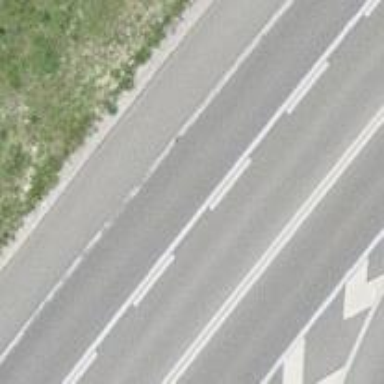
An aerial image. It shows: Asphalt road classified as trunk highway.